Question: I'm currently struggling with some image analysis. I have images of zebrafish embryo vasculature, and I want to measure the distance between certain features (the highest point to the lowest etc).
I have processed the images to be more visible (higher contrast) using EBImage
.
I would appreciate any guidance.
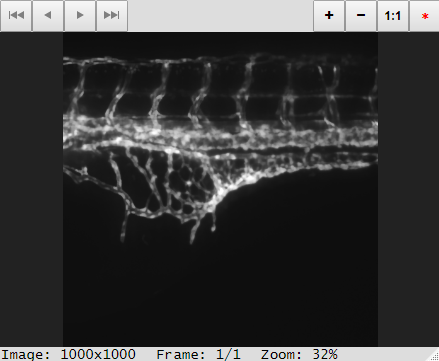
Answer: Since you are using 'R' and 'EBImage', I would presume that there is more analysis intended than just extracting measurements from an image. If that all you intend, other software such as <URL>, may be more user-friendly.
To answer the question, don't use 'display()' for the image as you show here. Rather, use the 'plot()' method that uses the option 'method = raster' as the default. With the image plotted in a graphic window, you can use all the tools of 'R' to interact with the plot. The resolution you have is determined by the size of your image and display. All values are returned in pixels and obviously need to be scaled appropriately.
This example uses 'locator()' in a small helper function to measure diagonal distances between vascular junctions (?) in the image.
This simple helper function marks two points and measures the distance between the points. End the call to 'locator()' with a right-click control-click or the escape key. In RStudio, you may have to explicitly press another button in the window and the points/lines may not be drawn until all calls to 'locator()' are terminated.
'''
p2p <- function(n = 512) # end with ctrl-click or Esc
{
ans <- numeric()
while (n > 0) {
# this call to locator places 2 points as crosses
# and connects them with a line
p <- locator(2, type = "o", pch = 3, col = "magenta")
if (is.null(p)) break
ans <- c(ans, sqrt(sum(sapply(p, diff)^2)))
n <- n - 1
}
return(ans) # return the vector of point-to-point distances
}
'''
Now replot the image in the question (without the elements from the browser display) and then interact with the image.
<URL>
'''
plot(img) # not 'display(img)'
d <- p2p() # interact with the image, collecting distances
'''
Here's the image after selecting six pairs of points with the distances measured between each pair of points.
<URL>
'''
round(d, 1)
> [1] 113.4 99.2 109.4 110.8 120.6 122.7
mean(d)
> <PHONE>
'''
Have fun!